Question: I would like to ask if there is an option to make a full color transition from for example black to white without any gradients in one element (div).
For example in this image:

I have one div element with another div inside centered in it. I wonder if it is possible to do something like this using only the background-color attribute in CSS. I know this might work using things like position attribute or using a background-image with the colors painted but I would like to try this way of doing it.
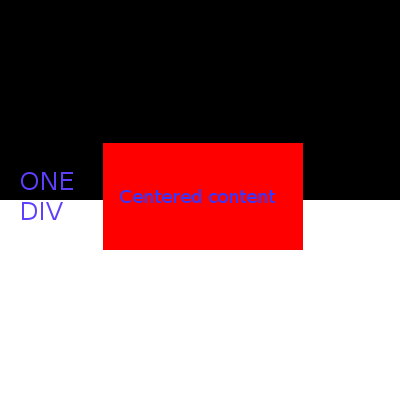
Answer: Sure there is. Use a background gradient on the parent div and positioning to center the child:
'''
#container {
background: #000000;
background: url(data:image/svg+xml; base64, PD94bWwgdmVyc2lvbj0iMS4wIiA/Pgo8c3ZnIHhtbG5zPSJodHRwOi8vd3d3LnczLm9yZy8yMDAwL3N2ZyIgd2lkdGg9IjEwMCUiIGhlaWdodD0iMTAwJSIgdmlld0JveD0iMCAwIDEgMSIgcHJlc2VydmVBc3BlY3RSYXRpbz0ibm9uZSI+CiAgPGxpbmVhckdyYWRpZW50IGlkPSJncmFkLXVjZ2ctZ2VuZXJhdGVkIiBncmFkaWVudFVuaXRzPSJ1c2VyU3BhY2VPblVzZSIgeDE9IjAlIiB5MT0iMCUiIHgyPSIwJSIgeTI9IjEwMCUiPgogICAgPHN0b3Agb2Zmc2V0PSI1MCUiIHN0b3AtY29sb3I9IiMwMDAwMDAiIHN0b3Atb3BhY2l0eT0iMSIvPgogICAgPHN0b3Agb2Zmc2V0PSI1MCUiIHN0b3AtY29sb3I9IiNmZmZmZmYiIHN0b3Atb3BhY2l0eT0iMSIvPgogIDwvbGluZWFyR3JhZGllbnQ+CiAgPHJlY3QgeD0iMCIgeT0iMCIgd2lkdGg9IjEiIGhlaWdodD0iMSIgZmlsbD0idXJsKCNncmFkLXVjZ2ctZ2VuZXJhdGVkKSIgLz4KPC9zdmc+);
background: -moz-linear-gradient(top, #000000 50%, #ffffff 50%);
background: -webkit-gradient(linear, left top, left bottom, color-stop(50%, #000000), color-stop(50%, #ffffff));
background: -webkit-linear-gradient(top, #000000 50%, #ffffff 50%);
background: -o-linear-gradient(top, #000000 50%, #ffffff 50%);
background: -ms-linear-gradient(top, #000000 50%, #ffffff 50%);
background: linear-gradient(to bottom, #000000 50%, #ffffff 50%);
filter: progid: DXImageTransform.Microsoft.gradient(startColorstr='#000000', endColorstr='#ffffff', GradientType=0);
width: 400px;
height: 400px;
border: 1px solid #000;
position: relative;
}
#inner {
position: absolute;
margin: auto;
width: 300px;
height: 100px;
background: red;
top: 0;
right: 0;
bottom: 0;
left: 0;
}
'''
'''
<div id="container">
<div id="inner"></div>
</div>
'''